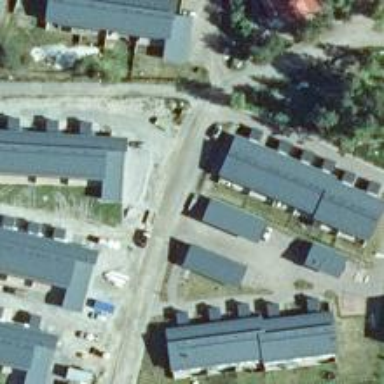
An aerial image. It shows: Living street.